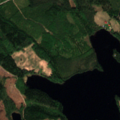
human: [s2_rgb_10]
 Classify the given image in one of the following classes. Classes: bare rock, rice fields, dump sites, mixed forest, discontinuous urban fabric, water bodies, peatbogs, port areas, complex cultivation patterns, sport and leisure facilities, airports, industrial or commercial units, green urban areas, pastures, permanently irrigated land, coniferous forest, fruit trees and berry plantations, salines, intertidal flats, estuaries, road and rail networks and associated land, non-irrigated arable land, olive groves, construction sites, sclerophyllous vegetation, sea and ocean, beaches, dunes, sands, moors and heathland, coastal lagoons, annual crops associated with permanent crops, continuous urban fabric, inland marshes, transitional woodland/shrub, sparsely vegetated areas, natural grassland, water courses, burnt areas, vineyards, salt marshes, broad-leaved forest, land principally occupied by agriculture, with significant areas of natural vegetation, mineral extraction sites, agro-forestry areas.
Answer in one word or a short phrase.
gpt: land principally occupied by agriculture, with significant areas of natural vegetation, coniferous forest, mixed forest, water bodies